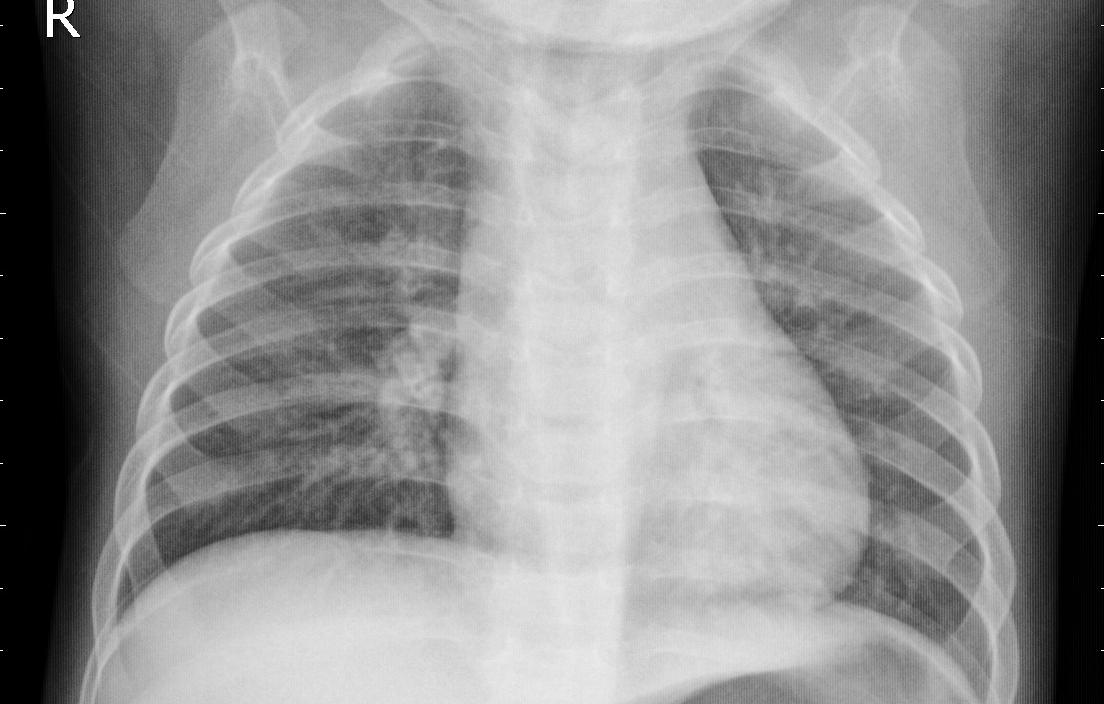
Diagnosis: PNEUMONIA